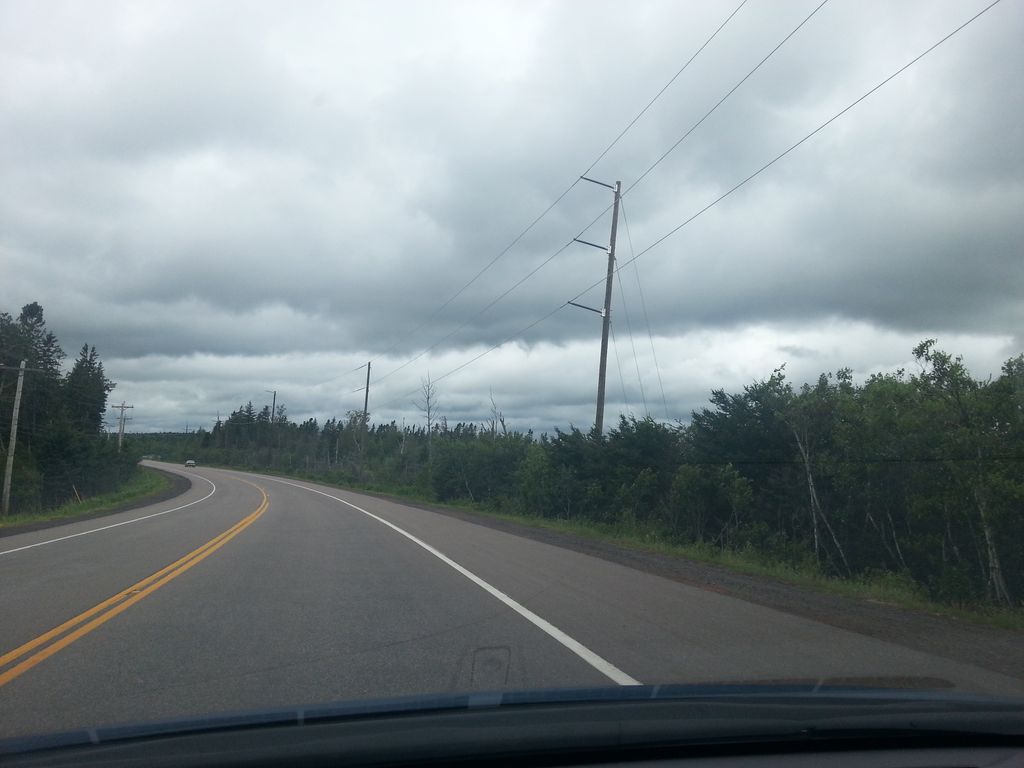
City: charlottetown